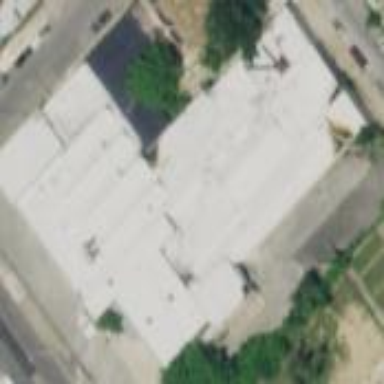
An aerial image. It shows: Industrial building.